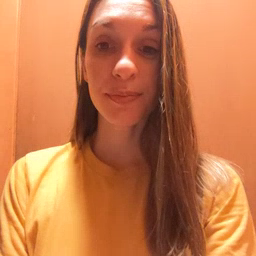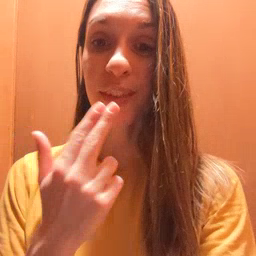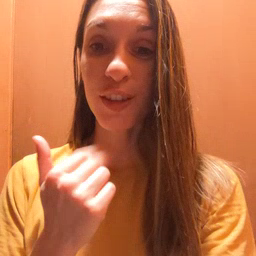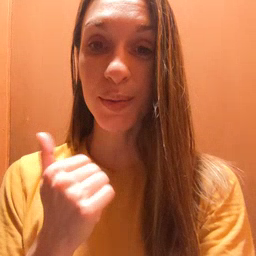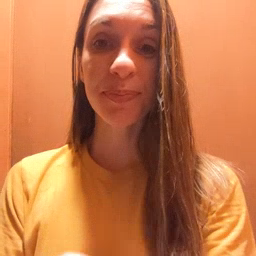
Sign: cute